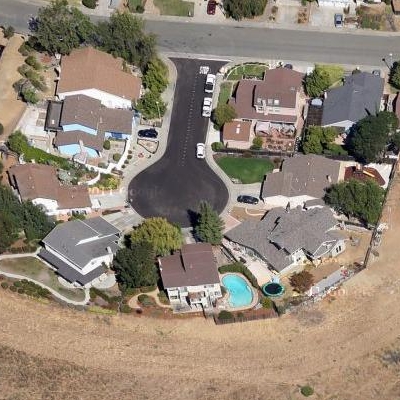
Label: fResident